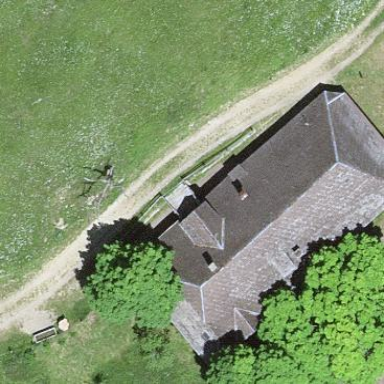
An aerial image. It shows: Farm building.